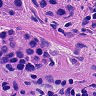
Metastatic tissue present: yes